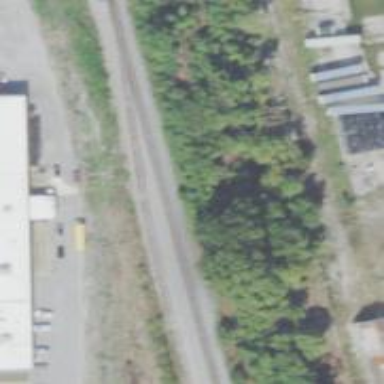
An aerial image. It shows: Railway siding for service.